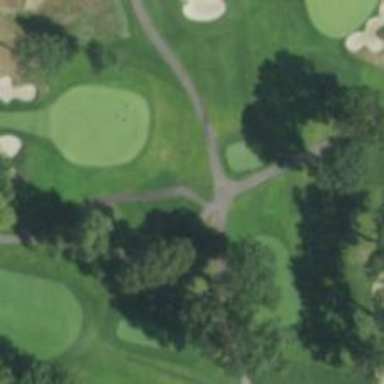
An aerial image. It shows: Service road designated as golf cart path.